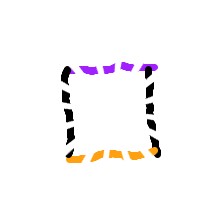
Shape: square